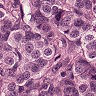
Metastatic tissue present: yes